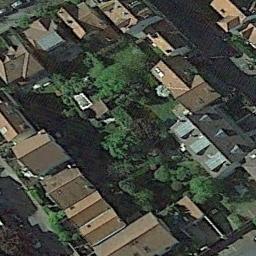
Label: residential